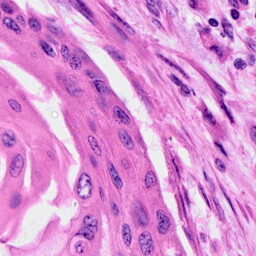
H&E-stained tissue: Cervix